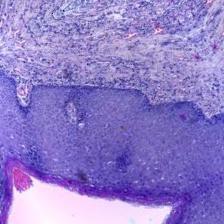
Diagnosis: OSCC